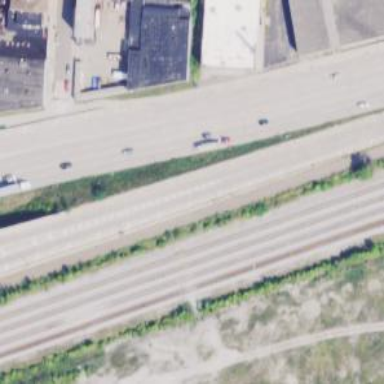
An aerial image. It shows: Trunk link highway.